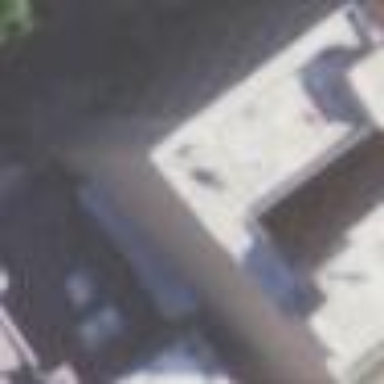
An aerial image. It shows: Tan-colored building with flat concrete roof.